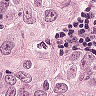
Metastatic tissue present: yes